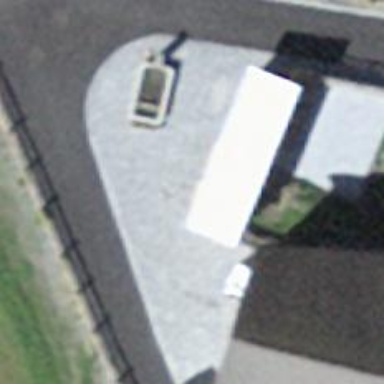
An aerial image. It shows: Brown bench.